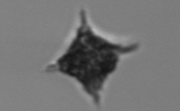
Label: Dictyocha